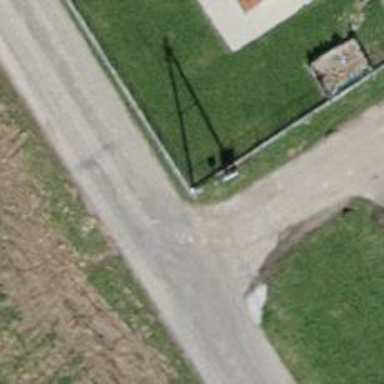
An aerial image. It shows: Guyed pole used for power distribution.